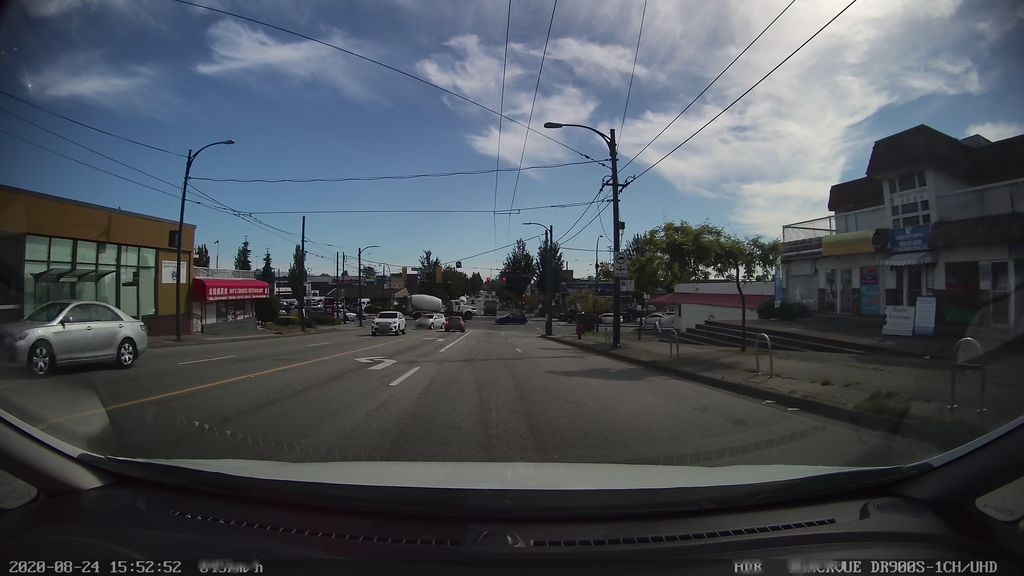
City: vancouver